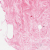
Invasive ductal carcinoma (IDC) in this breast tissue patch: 0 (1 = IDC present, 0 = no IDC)